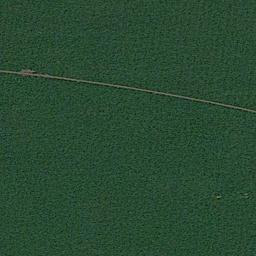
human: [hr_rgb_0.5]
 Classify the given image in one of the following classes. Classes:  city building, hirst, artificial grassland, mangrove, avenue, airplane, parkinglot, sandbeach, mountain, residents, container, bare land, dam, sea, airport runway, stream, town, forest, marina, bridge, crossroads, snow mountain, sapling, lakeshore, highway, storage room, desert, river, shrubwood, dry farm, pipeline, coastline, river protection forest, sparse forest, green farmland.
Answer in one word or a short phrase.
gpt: artificial grassland